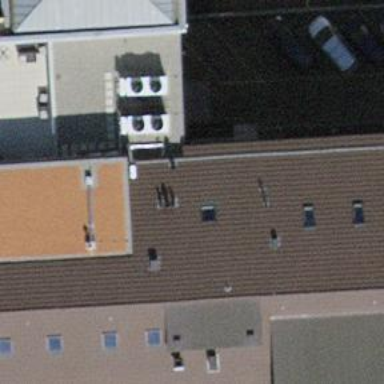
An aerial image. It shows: Commercial building.